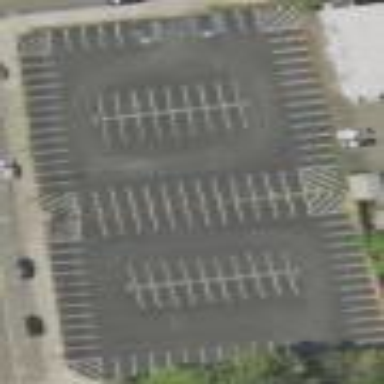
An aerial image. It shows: Parking area with surface.